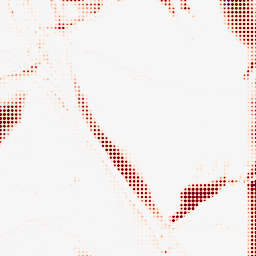
Category: morphological
Decomposition family: morphological_rect
Decomposition parameters: operation: opening
width: 50
height: 5
Upsampling method: sinc_hamming
Upsampling parameters: scale: 8
kernel_size: 4
Upsampling scale: 8